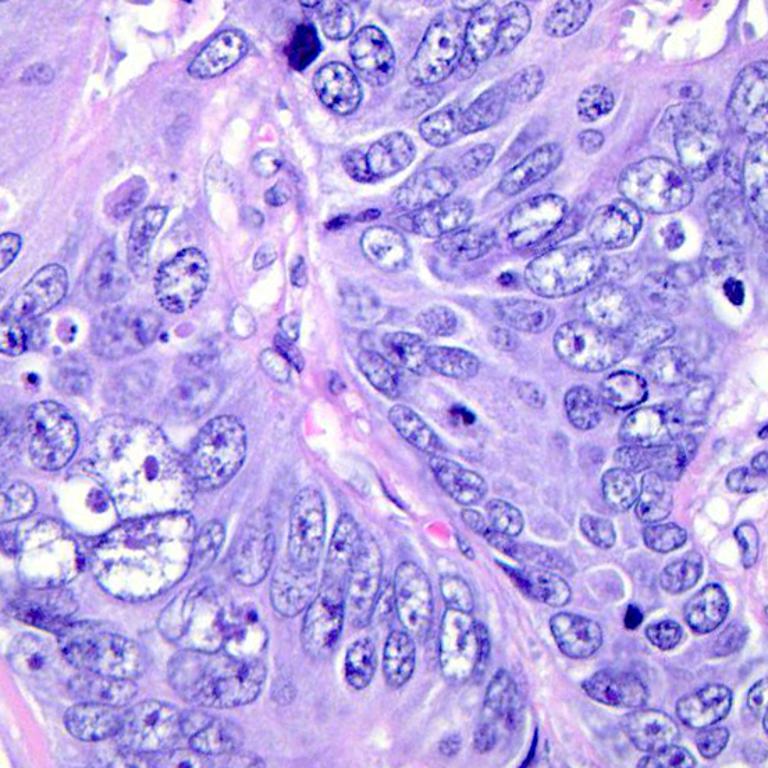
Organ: colon
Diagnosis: adenocarcinomas